Question: I'm trying to calculate the Aperture values from some some images using JavaScript, the values are pulled from the images EXIF data and are in APEX <URL> format.
This doc, <URL> under appendix A seems to show the formula required for Aperture and Shutter speed, but i'm having a hard time translating it to JavaScript.
I know that aperture Apex value 1.5 should equal 1.7, and 3.0 should equal 2.8 etc, but im just not getting correct answers back.
Here's a quick fiddle, the formula is all wrong though.
<URL>
'''
var apexVal = 3.0; //This should convert to 2.8
var aperture = 2 * Math.log2(apexVal)
'''
Should be

Can anyone help?
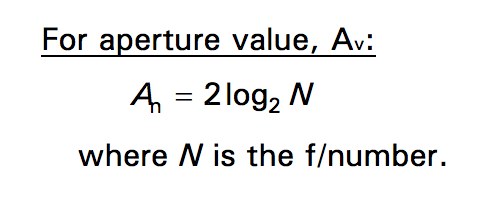
Answer: That formula will turn 2.8 into 3. Apparently you need the inverse of that formula, i.e. N = 2 ^ (An / 2).
'''
var apexVal = 3.0; //This should convert to 2.8
var aperture = Math.pow(2, apexVal / 2);
'''